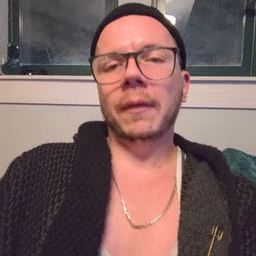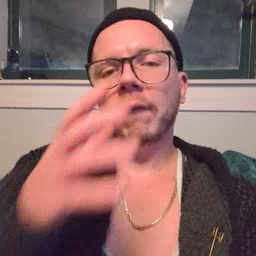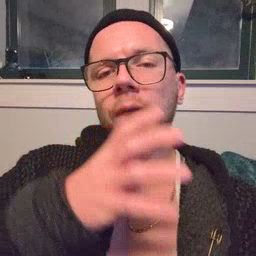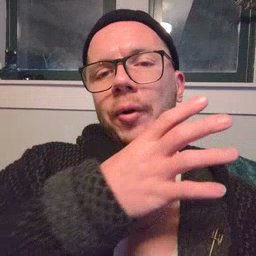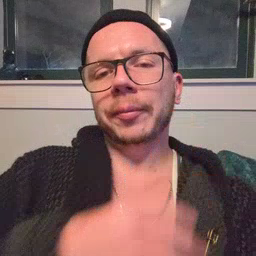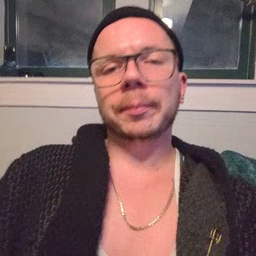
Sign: farm